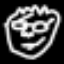
Label: hourglass